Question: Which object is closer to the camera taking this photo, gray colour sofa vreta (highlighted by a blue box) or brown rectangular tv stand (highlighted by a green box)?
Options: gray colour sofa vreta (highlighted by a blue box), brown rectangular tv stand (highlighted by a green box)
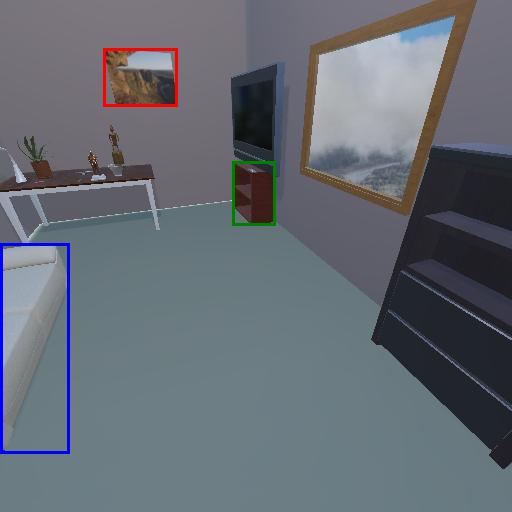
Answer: gray colour sofa vreta (highlighted by a blue box)